Question: This is from IEEE Std 802.11-2012 Clause 8.2.4.8 FCS field:

I cannot understand the last two paragraphs:
1. What's the meaning by "the initial remainder of the division is preset to all ones", and why we need to do that?
2. What's the meaning by "... the serial incoming bits of the calculation fields and FCS..." ?
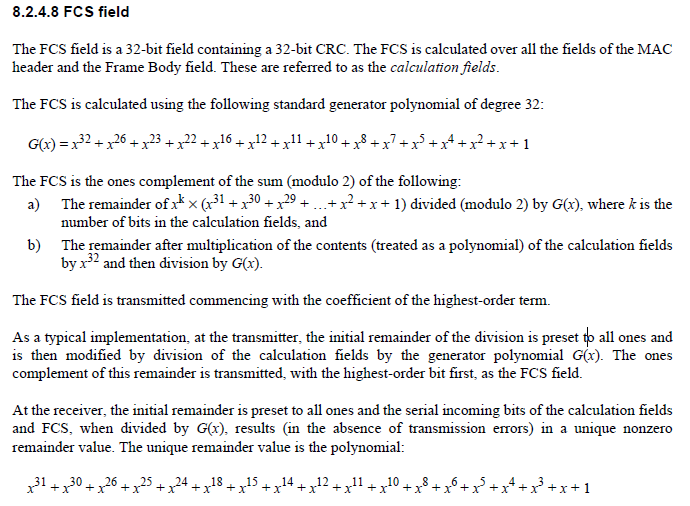
Answer: 1. Initializing the CRC to all ones avoids the problem of a string of zeros of any length giving a zero CRC.
2. Read Ross Williams CRC tutorial.